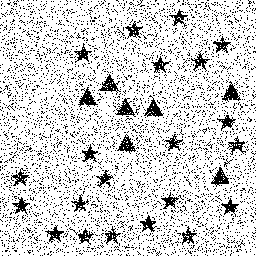
Squares: 0
Triangles: 7
Stars: 21
Total shapes: 28